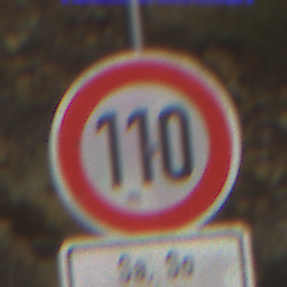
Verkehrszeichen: Geschwindigkeit110
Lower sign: ZeitangabenMitBeschraenkungAufWochentage9
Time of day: MorningAfternoon
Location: Outdoor (RoadRail)
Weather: PartlyCloudy
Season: NotSpecified
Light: Natural